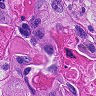
Metastatic tissue present: yes